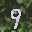
Label: 9